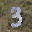
Label: 3